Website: home-depot
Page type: billing-address
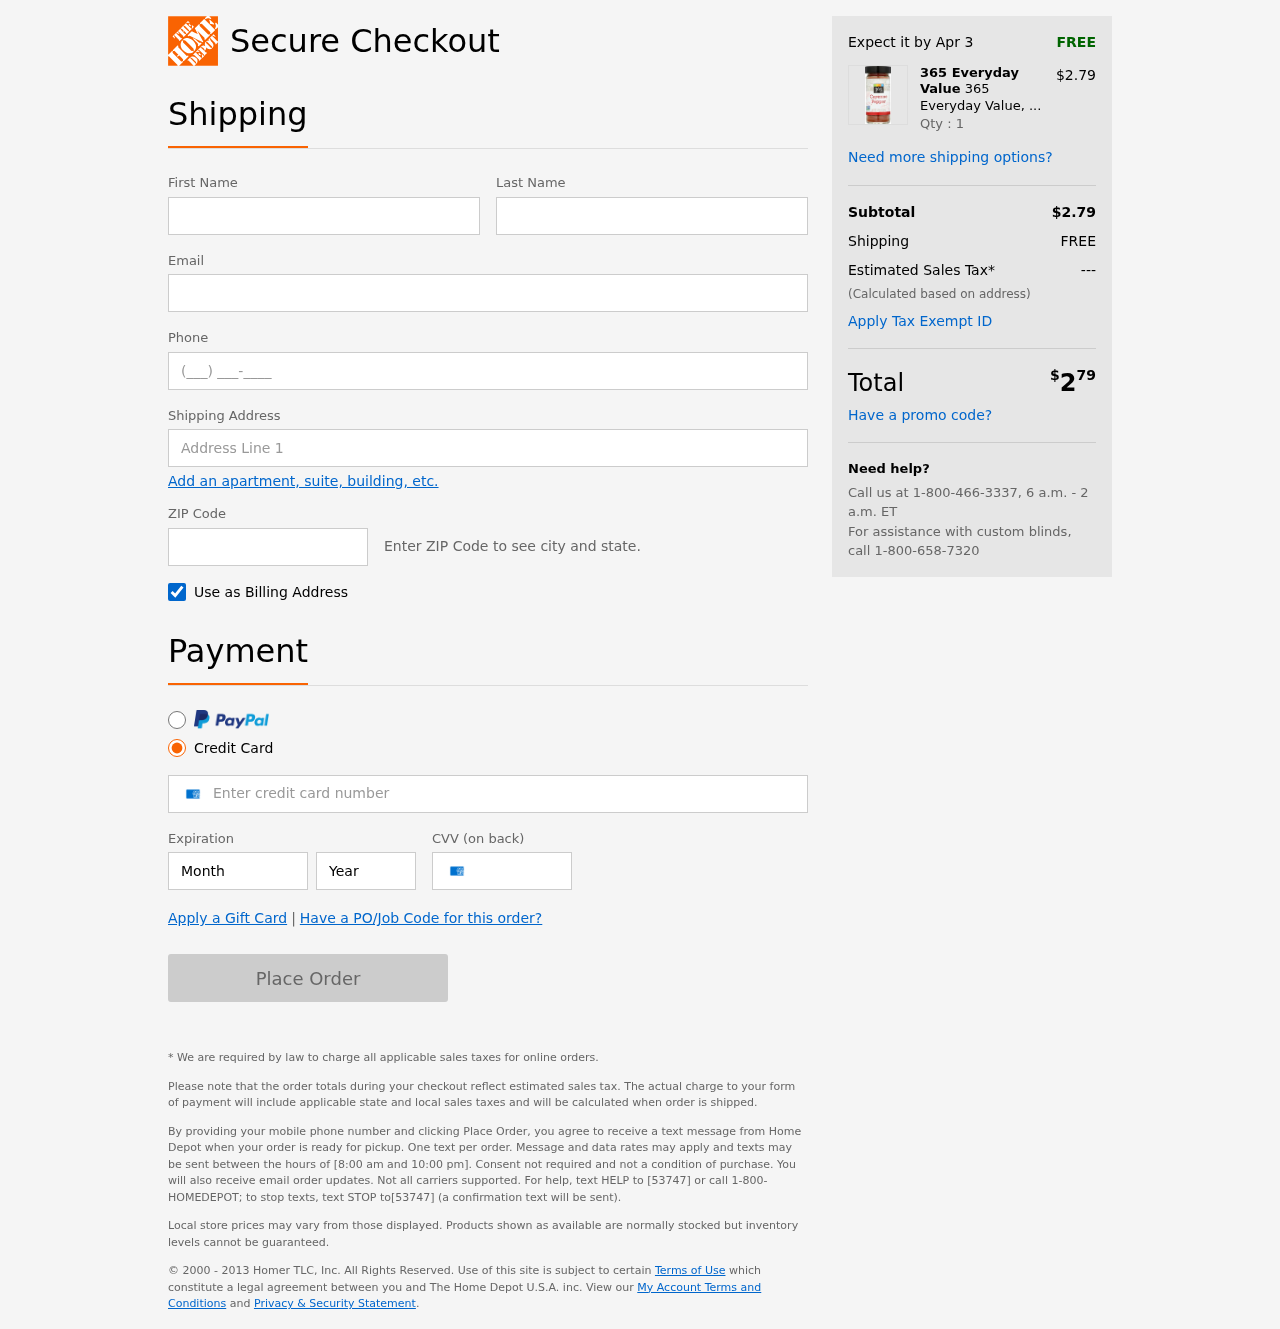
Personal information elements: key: PII_FIRSTNAME
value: Samantha
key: PII_LASTNAME
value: Morgan
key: PII_EMAIL
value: smorgan@gmail.com
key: PII_PHONE
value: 9385475022
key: PII_STREET
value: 372 Jones Mission Apt. 675
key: PII_POSTCODE
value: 98017
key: PII_CARD_NUMBER
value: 3425 5849 2455 260
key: PII_CARD_EXPIRY_MONTH
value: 02
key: PII_CARD_CVV
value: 2739
Product elements: key: PRODUCT1_BRAND
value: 365 Everyday Value
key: PRODUCT1_NAME
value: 365 Everyday Value, Cayenne Pepper, 1.76 oz
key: PRODUCT1_PRICE
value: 2.79
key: PRODUCT1_QUANTITY
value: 1
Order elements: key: ORDER_DELIVERY_DATE
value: Apr 3
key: ORDER_SUBTOTAL
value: $2.79
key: ORDER_SHIPPING_COST
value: FREE
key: ORDER_TAX
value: ---
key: ORDER_TOTAL2
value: $279